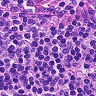
Metastatic tissue present: no